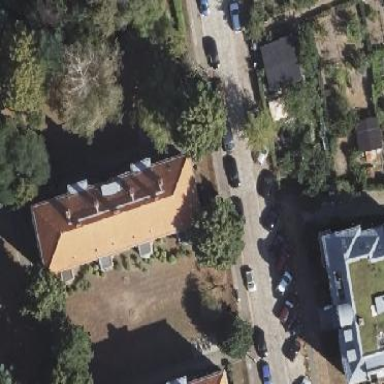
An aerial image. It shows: Hipped roof made of roof tiles on apartment building.